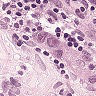
Metastatic tissue present: no